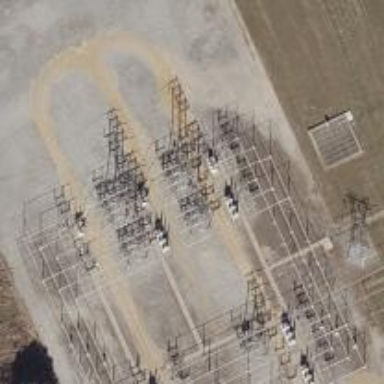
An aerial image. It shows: Switch for power supply.